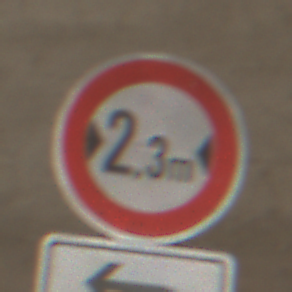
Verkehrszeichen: TatsaechlicheBreite2Komma3
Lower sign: RichtungsangabeDurchPfeile2
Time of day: Midday
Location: Roofed (Tunnel)
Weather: NotSpecified
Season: NotSpecified
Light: Natural